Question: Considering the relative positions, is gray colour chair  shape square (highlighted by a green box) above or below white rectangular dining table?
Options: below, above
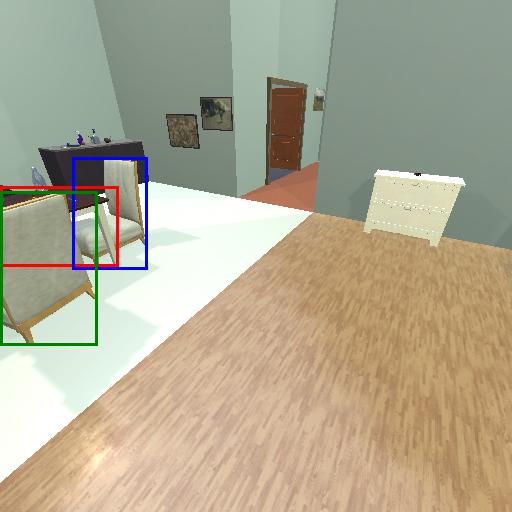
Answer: below